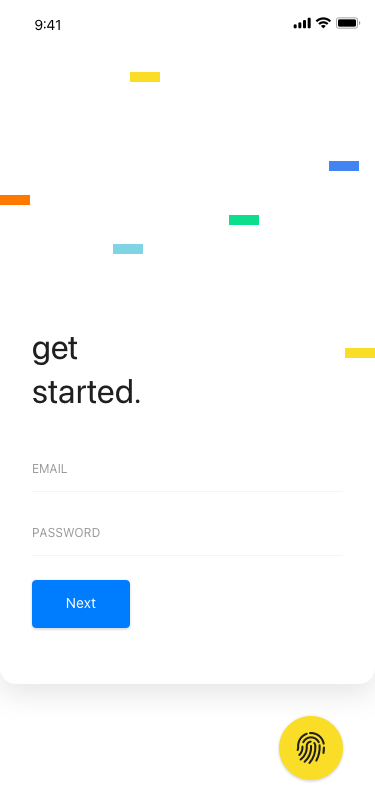
Text in this UI design:
get
started.